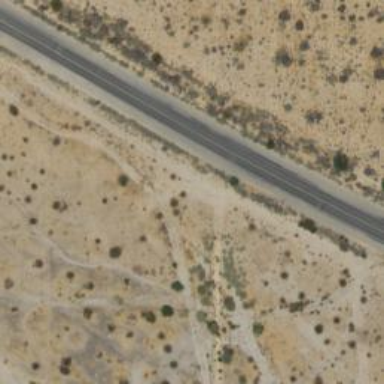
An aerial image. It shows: Tertiary road.